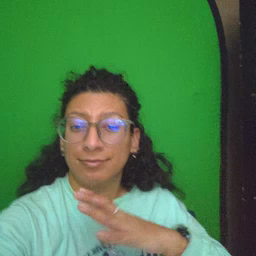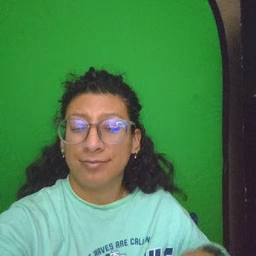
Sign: yellow